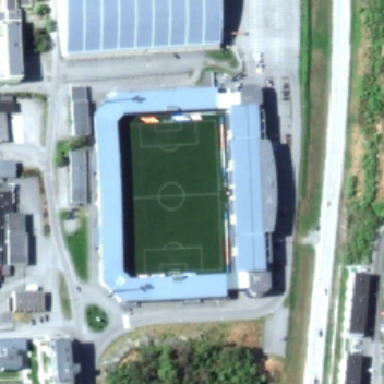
Blue building surrounds green football field next to grey road .